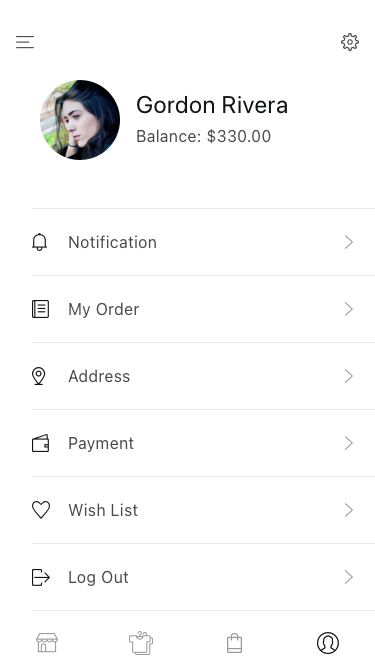
Text in this UI design:
Notification
Address
Wish List
My Order
Payment
Log Out
Gordon Rivera
Balance: $330.00